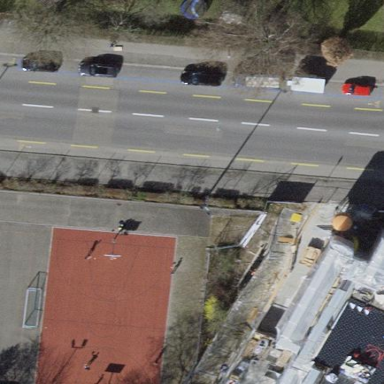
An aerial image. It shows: Clay basketball court in the leisure land pitch.